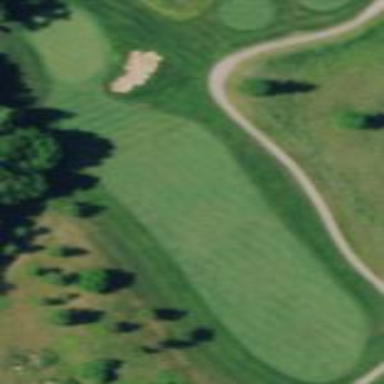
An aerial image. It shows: Golf fairway surrounded by grass.